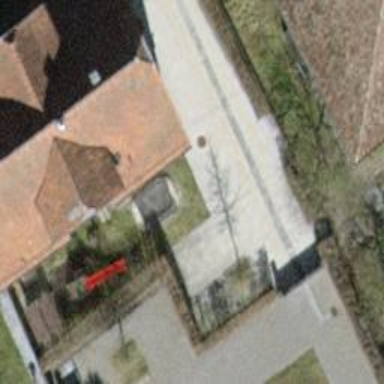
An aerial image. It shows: Red bench.